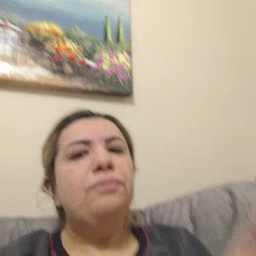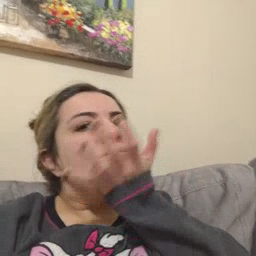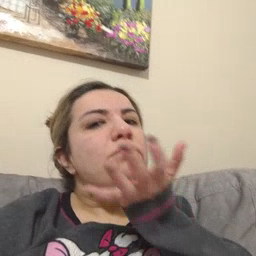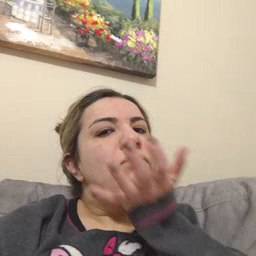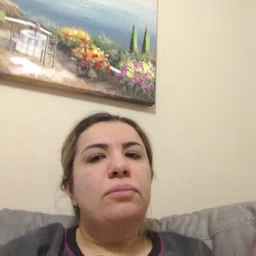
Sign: grass